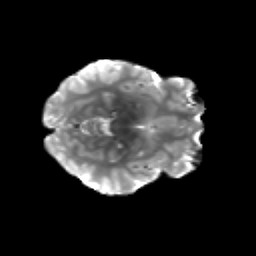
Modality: T2w
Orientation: axial
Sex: female
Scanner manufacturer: siemens
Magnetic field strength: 3 T
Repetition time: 5 s
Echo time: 0.071 s